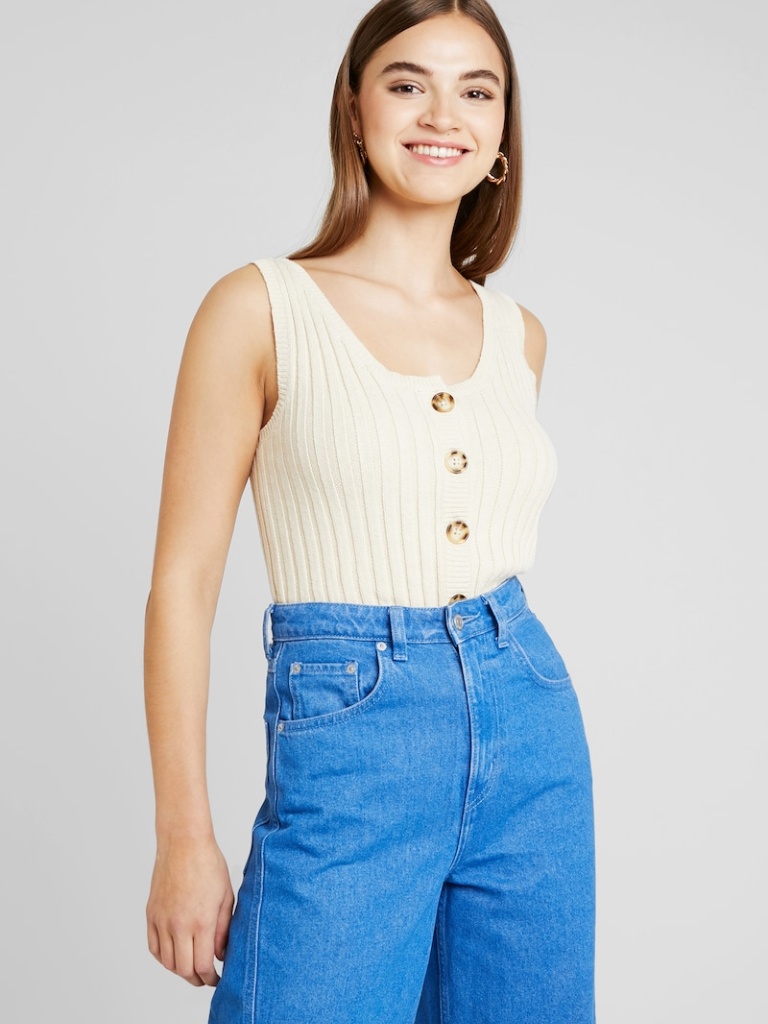
knit tight sleeveless hip length Fully Tucked in scoop tank